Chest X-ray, PA view. Patient: 58 years old, sex F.
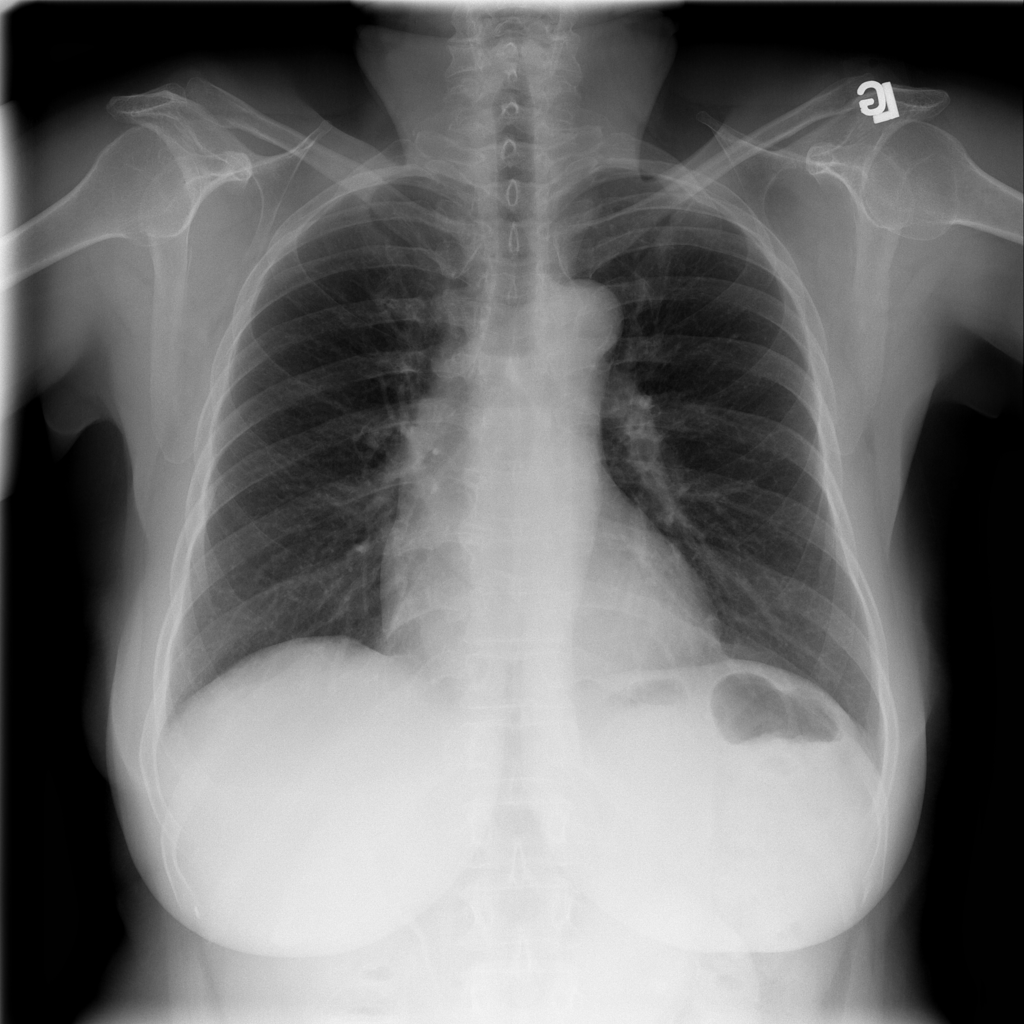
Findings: No Finding